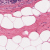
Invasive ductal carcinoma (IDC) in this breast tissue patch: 0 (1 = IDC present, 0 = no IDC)